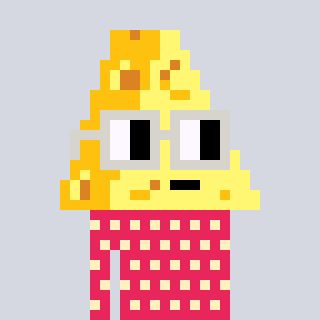
a pixel art character with square light gray glasses, a cheese-shaped head and a redpinkish-colored body on a cool background